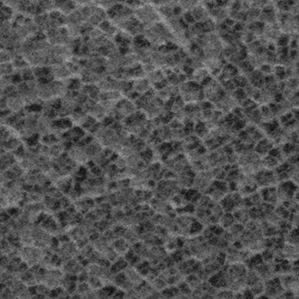
Label: frost